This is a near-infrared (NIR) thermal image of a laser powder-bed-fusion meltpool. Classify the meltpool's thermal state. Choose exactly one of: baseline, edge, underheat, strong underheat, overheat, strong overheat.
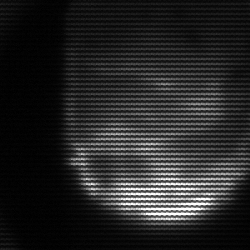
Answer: edge